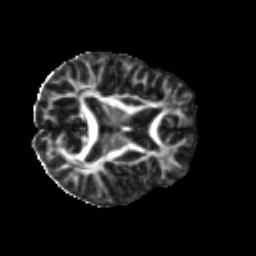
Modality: FA
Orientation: axial
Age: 59
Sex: female
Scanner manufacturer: ge
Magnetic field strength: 3 T
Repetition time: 7.8 s
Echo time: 0.0606 s